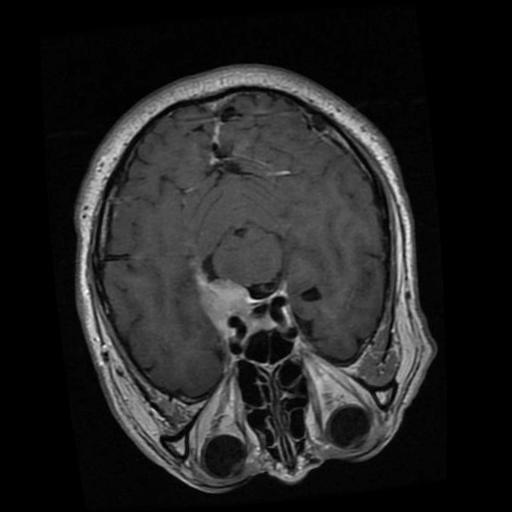
Label: meningioma